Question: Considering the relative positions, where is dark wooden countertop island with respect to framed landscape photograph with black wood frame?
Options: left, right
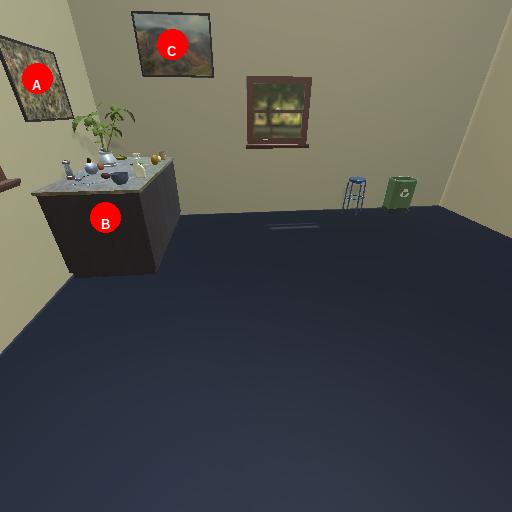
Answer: left